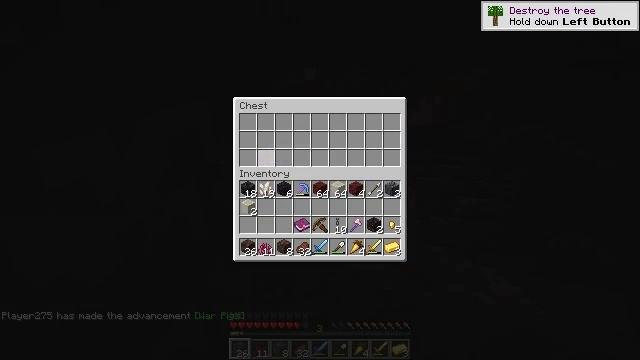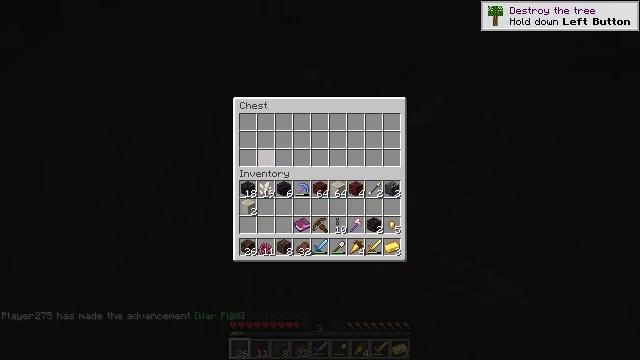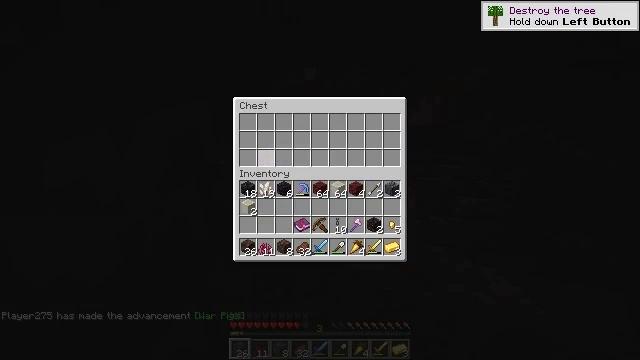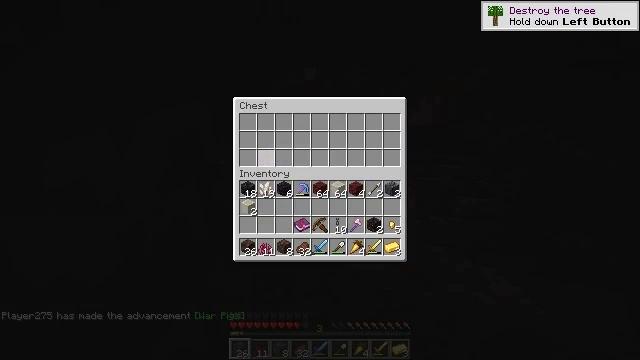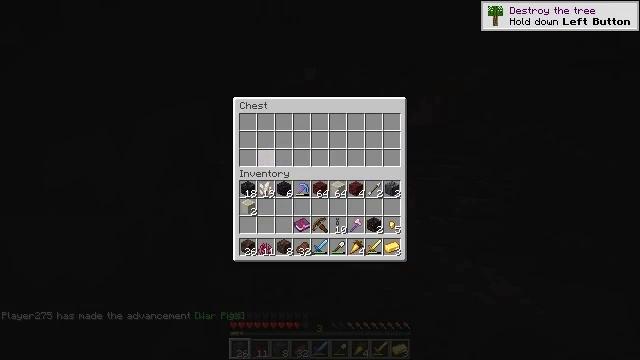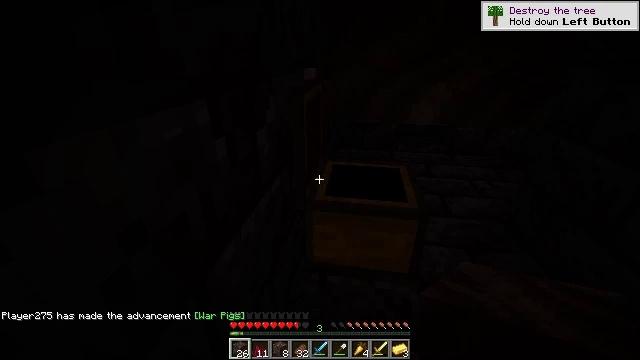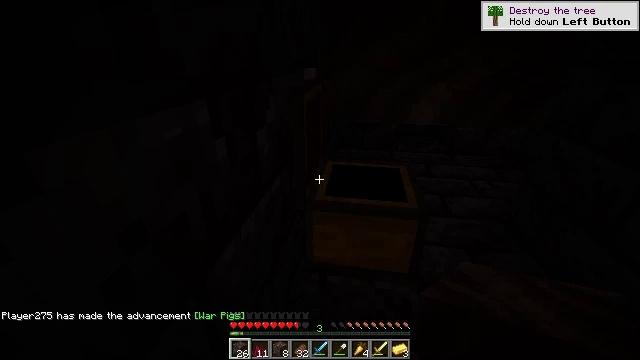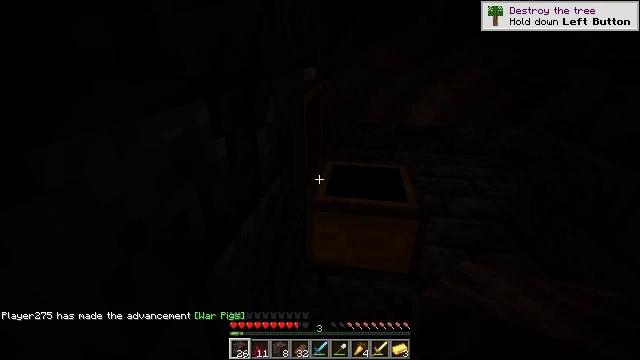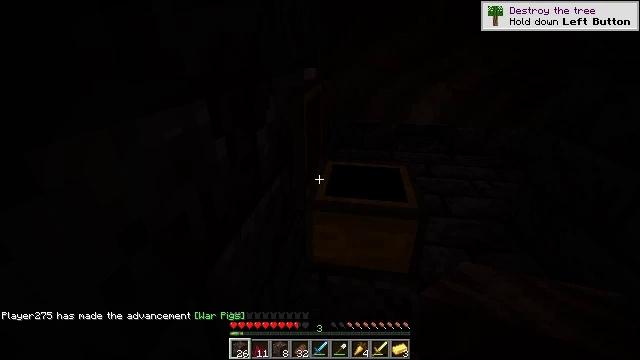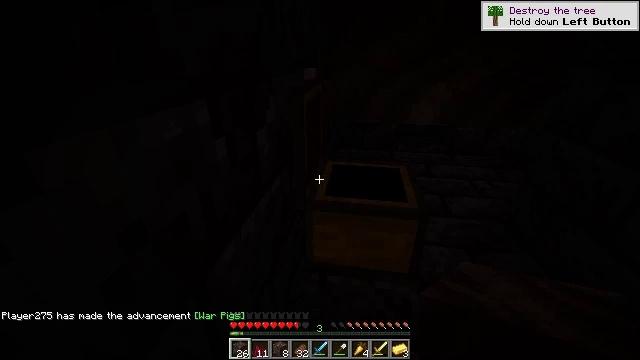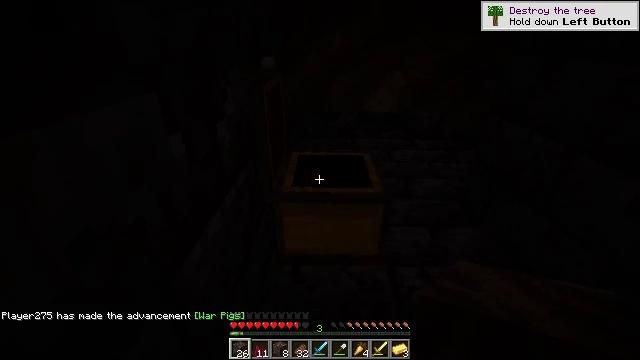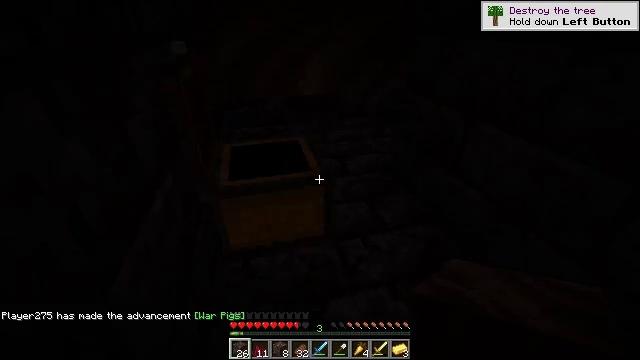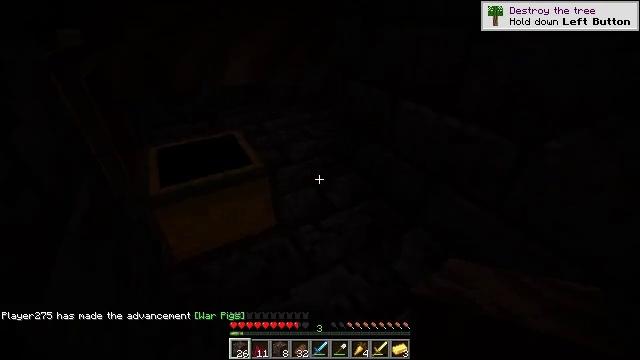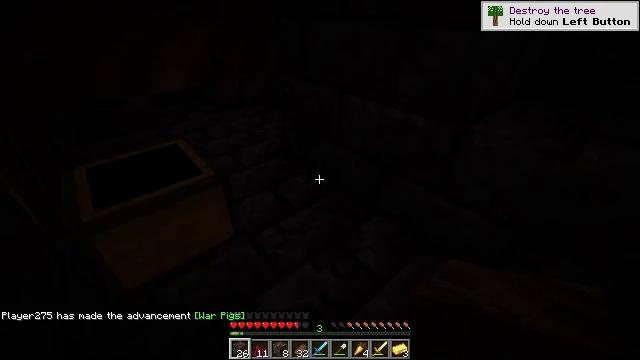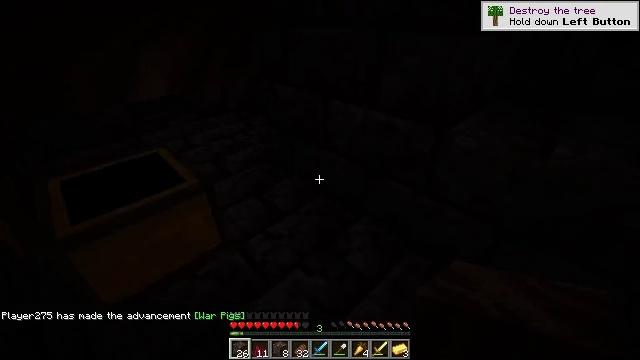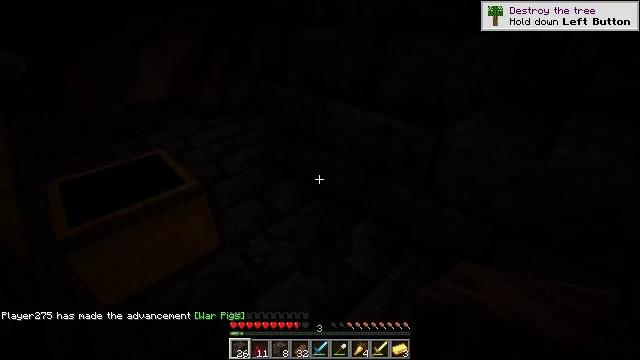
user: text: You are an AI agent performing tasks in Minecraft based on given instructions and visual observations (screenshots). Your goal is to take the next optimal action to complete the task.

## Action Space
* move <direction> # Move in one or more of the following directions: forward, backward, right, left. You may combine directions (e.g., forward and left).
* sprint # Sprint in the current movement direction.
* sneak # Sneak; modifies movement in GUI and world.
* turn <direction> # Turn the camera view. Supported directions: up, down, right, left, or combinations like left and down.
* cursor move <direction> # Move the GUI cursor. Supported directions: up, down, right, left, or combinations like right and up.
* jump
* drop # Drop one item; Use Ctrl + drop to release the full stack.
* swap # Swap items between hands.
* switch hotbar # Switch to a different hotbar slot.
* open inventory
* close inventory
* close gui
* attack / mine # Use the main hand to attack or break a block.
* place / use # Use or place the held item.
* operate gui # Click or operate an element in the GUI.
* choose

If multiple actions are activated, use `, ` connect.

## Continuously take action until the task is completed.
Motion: motion action
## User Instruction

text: Attack the chest to pick it up.
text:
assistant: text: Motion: no_op
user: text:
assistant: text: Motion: no_op
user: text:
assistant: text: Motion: no_op
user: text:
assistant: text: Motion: no_op
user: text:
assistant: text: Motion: no_op
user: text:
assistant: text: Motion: no_op
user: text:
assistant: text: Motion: no_op
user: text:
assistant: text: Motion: no_op
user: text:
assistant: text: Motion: no_op
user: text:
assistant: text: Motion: no_op
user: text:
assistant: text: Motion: turn right and down
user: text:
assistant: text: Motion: turn right and down
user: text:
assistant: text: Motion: turn right and down
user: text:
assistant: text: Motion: turn right
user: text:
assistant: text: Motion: turn right
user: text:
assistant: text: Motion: no_op
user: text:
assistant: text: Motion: turn up
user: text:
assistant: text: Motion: turn up
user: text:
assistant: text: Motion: no_op
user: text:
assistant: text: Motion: turn left
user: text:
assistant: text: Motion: no_op
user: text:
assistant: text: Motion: turn left
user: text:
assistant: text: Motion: turn left
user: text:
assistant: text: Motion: turn left and up
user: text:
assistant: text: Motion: turn left and up
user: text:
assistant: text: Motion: no_op
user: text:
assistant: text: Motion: no_op
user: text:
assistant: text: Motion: no_op
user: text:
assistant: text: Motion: no_op
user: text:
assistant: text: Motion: no_op